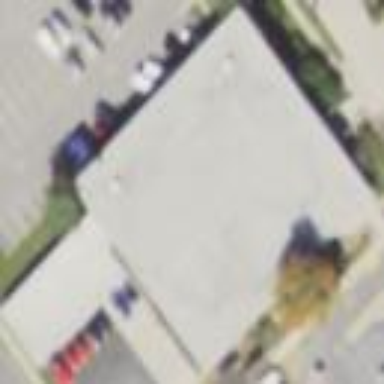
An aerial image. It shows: Building that serves as post office.